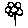
Label: flower